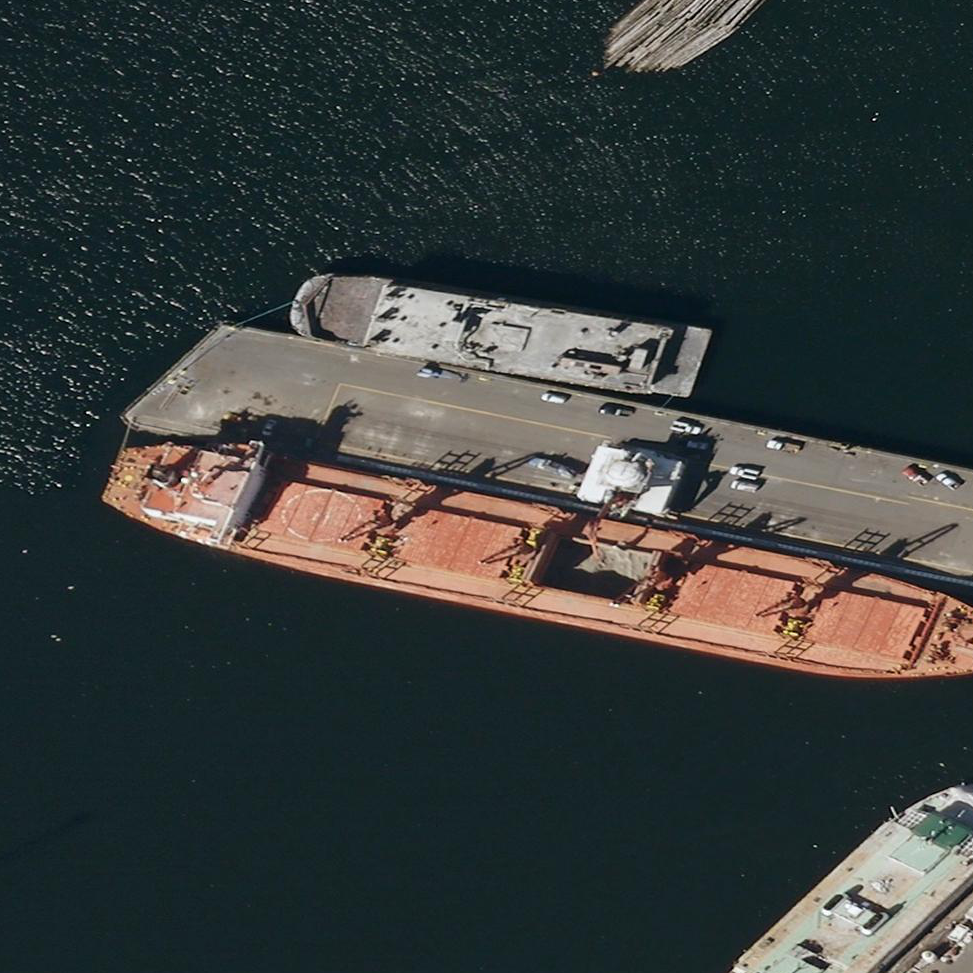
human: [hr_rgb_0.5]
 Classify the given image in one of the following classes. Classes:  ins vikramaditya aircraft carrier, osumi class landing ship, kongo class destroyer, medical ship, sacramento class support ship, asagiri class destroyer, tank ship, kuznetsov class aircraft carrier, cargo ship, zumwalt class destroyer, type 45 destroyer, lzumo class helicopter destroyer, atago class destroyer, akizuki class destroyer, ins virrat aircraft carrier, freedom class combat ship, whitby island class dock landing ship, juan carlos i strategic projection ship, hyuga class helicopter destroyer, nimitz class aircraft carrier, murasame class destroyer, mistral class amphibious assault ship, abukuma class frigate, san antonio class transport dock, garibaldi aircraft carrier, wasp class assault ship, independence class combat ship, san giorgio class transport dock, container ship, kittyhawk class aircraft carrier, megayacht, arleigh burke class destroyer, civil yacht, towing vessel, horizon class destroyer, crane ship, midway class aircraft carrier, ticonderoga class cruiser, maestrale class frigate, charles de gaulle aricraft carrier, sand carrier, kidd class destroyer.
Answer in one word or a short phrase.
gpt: Sand carrier